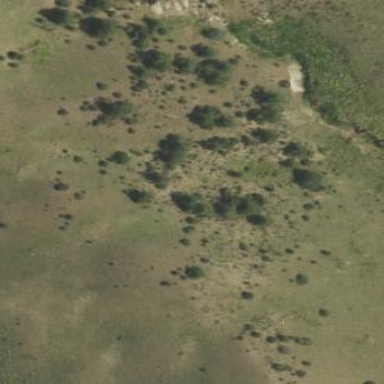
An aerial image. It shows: Scrub area with evergreen needle-leaved vegetation.